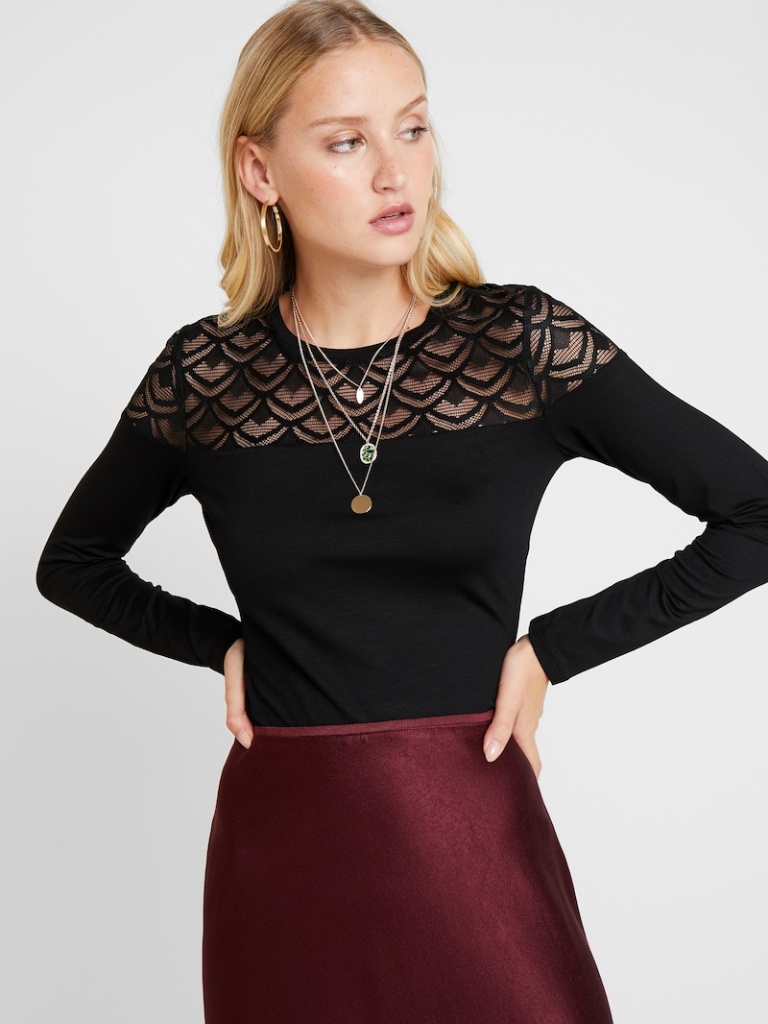
lace tight a long-sleeved with the sleeves down hip length Fully Tucked in crew top